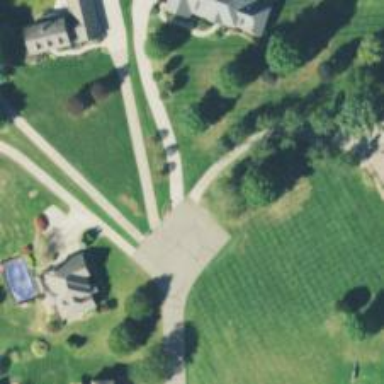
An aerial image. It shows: Driveway leading to service road.